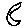
Label: moon